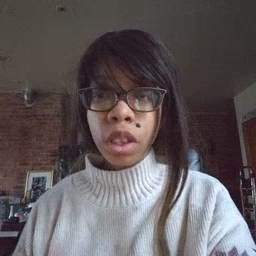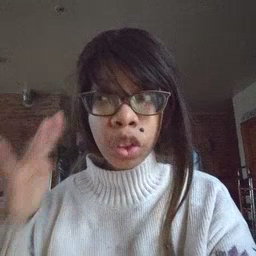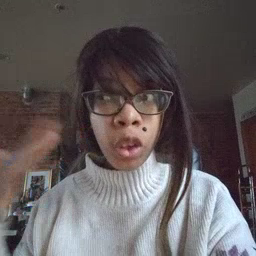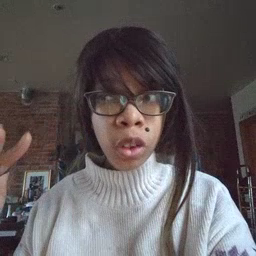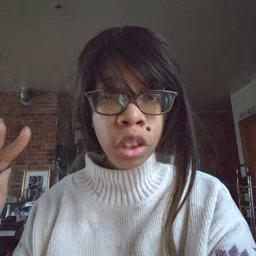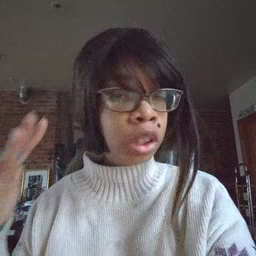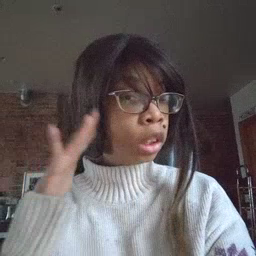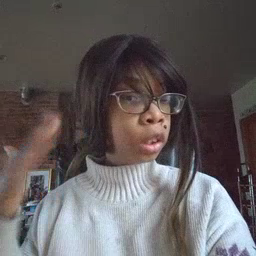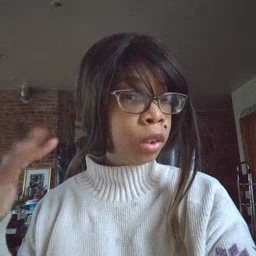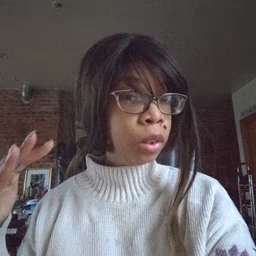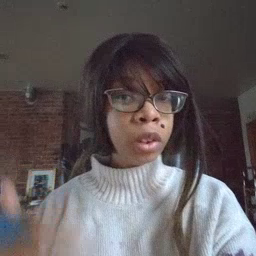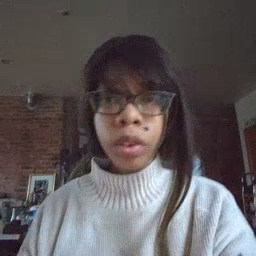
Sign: noisy